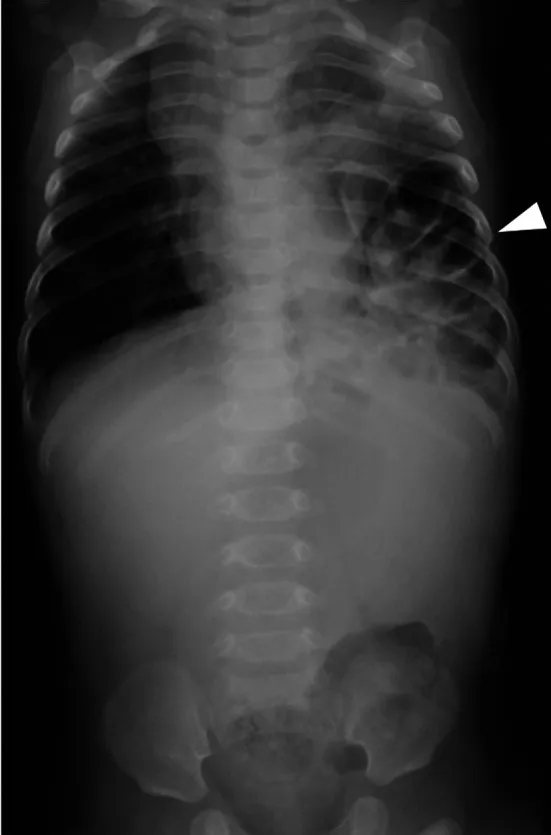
Preoperative chest and abdominal radiograph. A preoperative chest radiograph shows bowel gas in the left thoracic cavity.
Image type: radiology (x_ray)